Question: thanks to the suggestions I received <URL> and I've got this:
'''
window.onload = function(){
var tooltip = $( '<div id="tooltip">' ).appendTo( 'body' )[0];
$( 'img' ).
each(function () {
var pos = $( this ).position(),
top = pos.top,
left = pos.left,
width = $( this ).width(),
height = $( this ).height();
$( this ).
mousemove(function ( e ) {
var x = e.pageX - left,
y = e.pageY - top;
$( tooltip ).text( 'x = ' + x + ', y = ' + y ).css({
left: e.clientX + 10,
top: e.clientY + 10
}).show();
}).
mouseleave(function () {
$( tooltip ).hide();
});
});
};
'''
I have a problem: I tried changing one line of my code to:
'''
$( tooltip ).text( 'x = ' + x + '<br/> y = ' + y ).css({
'''
but it does not work. Instead of breaking the line, I get this:

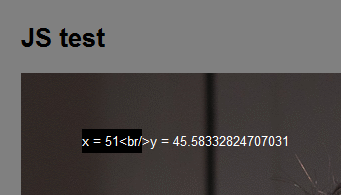
Answer: change:
'''
$( tooltip ).text( 'x = ' + x + '<br/> y = ' + y ).css({
'''
to:
'''
$( tooltip ).html( 'x = ' + x + '<br/> y = ' + y ).css({
'''